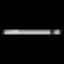
Label: line